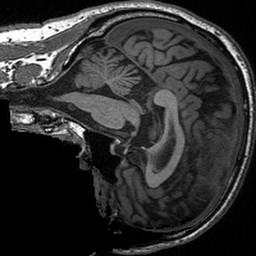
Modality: T1w
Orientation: sagittal
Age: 59
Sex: male